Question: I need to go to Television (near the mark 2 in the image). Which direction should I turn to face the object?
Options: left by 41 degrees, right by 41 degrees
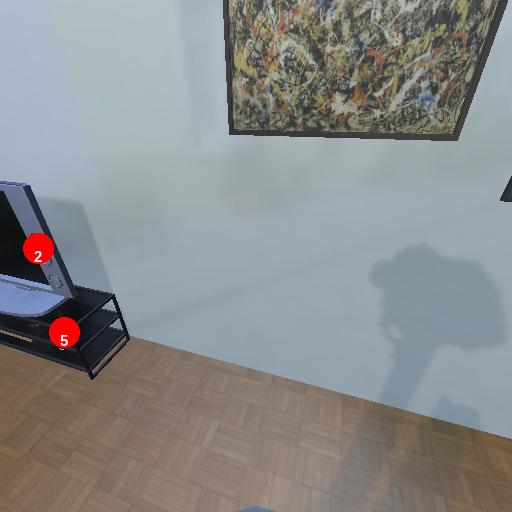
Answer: left by 41 degrees